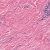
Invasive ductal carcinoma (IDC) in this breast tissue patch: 0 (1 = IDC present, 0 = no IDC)